Question: I want to know the file size in total of a folder before I get latest for a folder on 'Source Control' when connected to a TFS Team Project.
How can I do that?

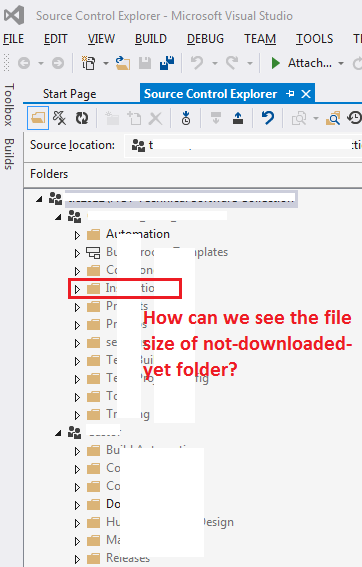
Answer: You can use the <URL> to show the folder sizes including those that have not been downloaded yet.